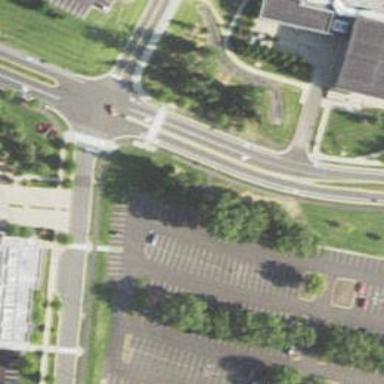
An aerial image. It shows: Shared footway for pedestrians and cyclists with asphalt surface.